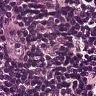
Metastatic tissue present: no